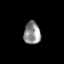
Tissue: skin
Cell type: Epithelial cells
Senescence score: 0.2855
Nuclear area (px): 371
Mean DAPI intensity: 142.995